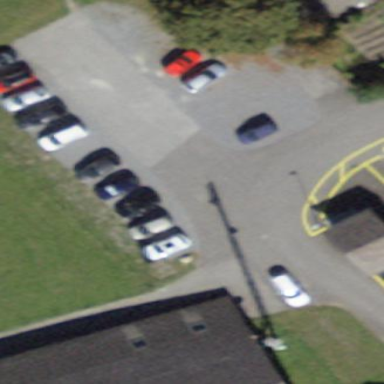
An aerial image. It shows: Parking area with unpaved surface.